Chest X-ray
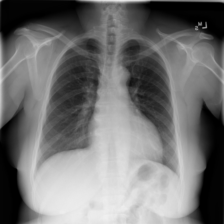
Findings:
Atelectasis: negative
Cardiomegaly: negative
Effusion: negative
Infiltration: negative
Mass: negative
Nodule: negative
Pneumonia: negative
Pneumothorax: negative
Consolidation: negative
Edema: negative
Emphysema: negative
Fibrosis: negative
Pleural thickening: negative
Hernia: negative